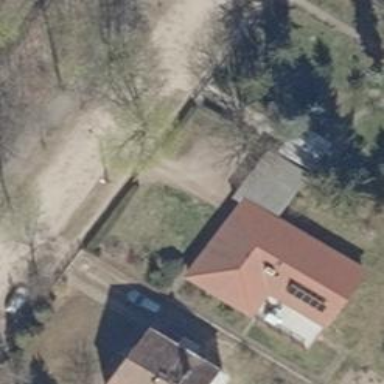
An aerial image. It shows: Residential building with hipped roof.